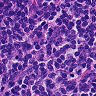
Metastatic tissue present: no